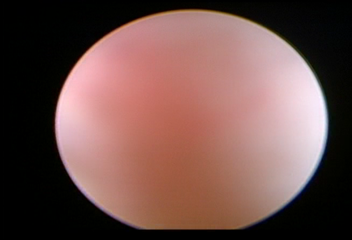
Modality: WLC
Class: Normal mucosa
Bladder cancer association: No